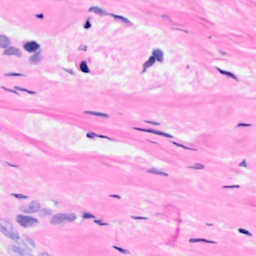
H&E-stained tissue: Breast